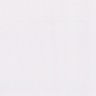
Metastatic tissue present: no